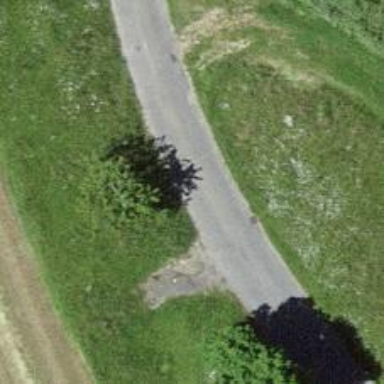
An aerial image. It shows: Unclassified road.